Aerial crown-view tile of a tropical tree (Barro Colorado Island, Panama), acquired 20240611:
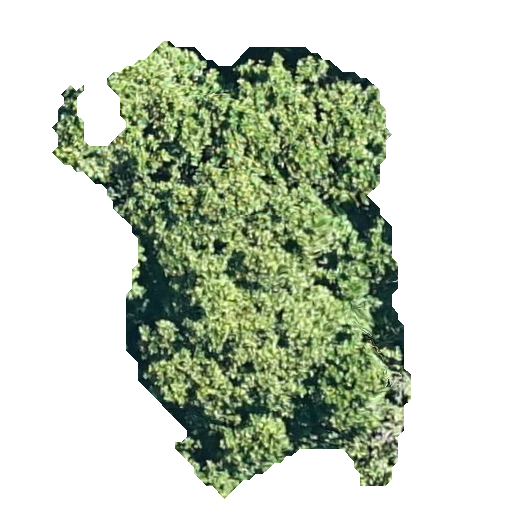
Species: Anacardium excelsum
GBIF accepted scientific name: Anacardium excelsum
Crown area: 169.102 m²